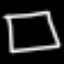
Label: square